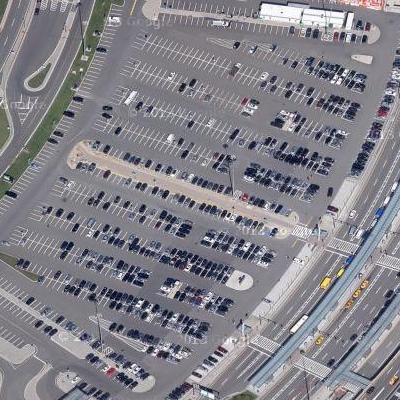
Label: gParking